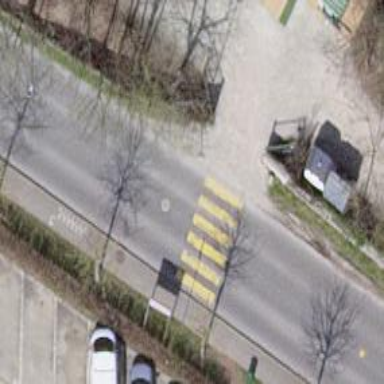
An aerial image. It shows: Marked road crossing.